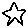
Label: star